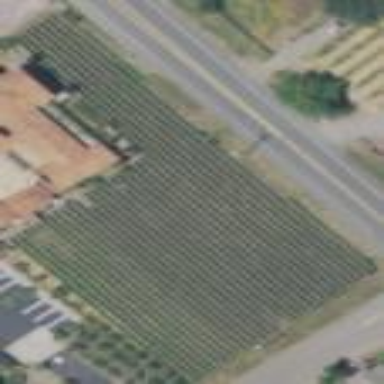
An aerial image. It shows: Vineyard with grape crops.